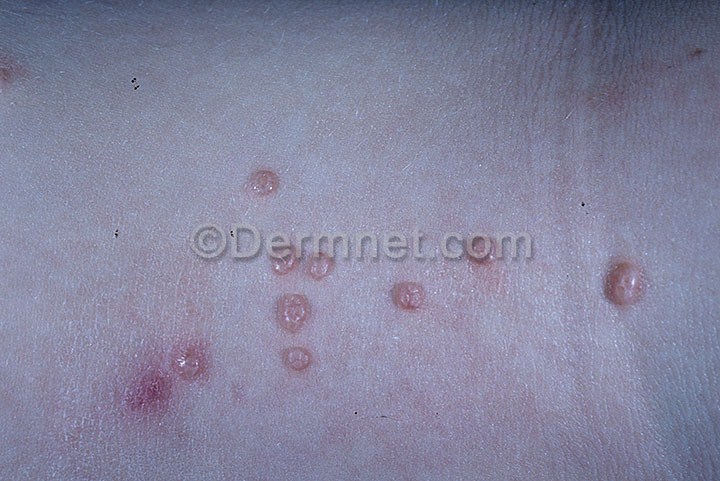
Disease: Herpes HPV and other STDs Photos